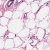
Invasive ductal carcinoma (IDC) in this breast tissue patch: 0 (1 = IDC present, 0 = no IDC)